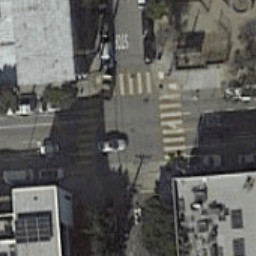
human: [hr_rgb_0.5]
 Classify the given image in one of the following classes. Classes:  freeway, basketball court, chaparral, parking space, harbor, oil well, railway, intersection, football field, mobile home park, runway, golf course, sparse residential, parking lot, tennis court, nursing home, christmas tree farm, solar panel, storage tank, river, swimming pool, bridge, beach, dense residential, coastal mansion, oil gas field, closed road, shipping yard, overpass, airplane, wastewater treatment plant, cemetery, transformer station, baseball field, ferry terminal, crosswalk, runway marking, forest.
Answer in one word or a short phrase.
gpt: crosswalk